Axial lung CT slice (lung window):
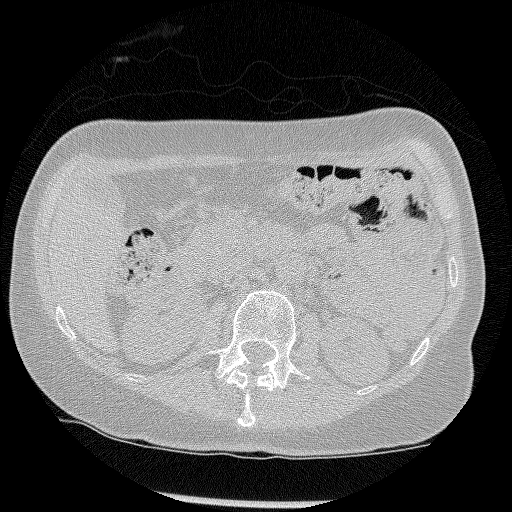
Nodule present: no